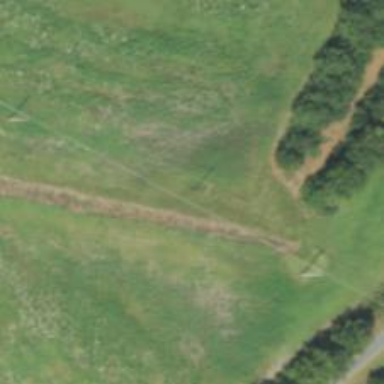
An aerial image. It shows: Power pole.